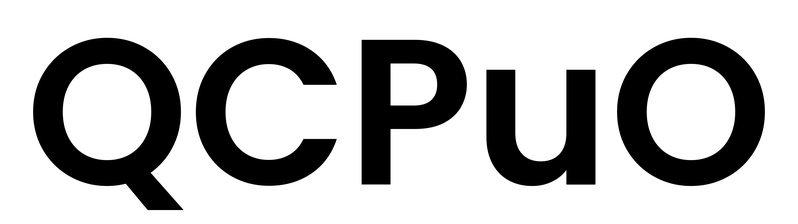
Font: Poppins-SemiBold